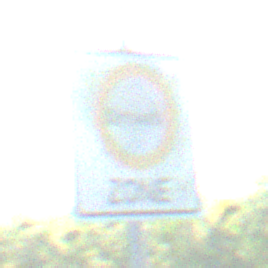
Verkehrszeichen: BeginnUmweltzone
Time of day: MorningAfternoon
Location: Outdoor (RoadRail)
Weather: Clear
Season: NotSpecified
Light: Natural